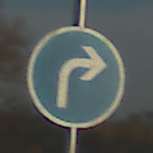
Verkehrszeichen: VorgeschriebeneFahrtrichtungRechts
Umgebung: Outdoor, RoadRail
Tageszeit: SunriseSunset
Wetter: PartlyCloudy
Licht: Natural
Jahreszeit: NotSpecified
Kontrast: HighContrast